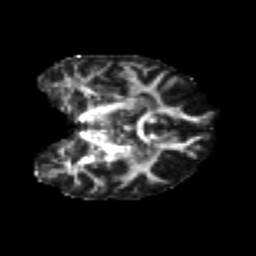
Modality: FA
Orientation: coronal
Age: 24
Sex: female
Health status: healthy
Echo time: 0.074 s